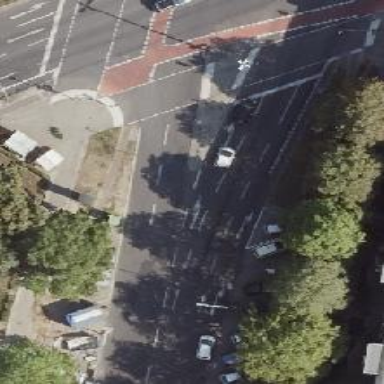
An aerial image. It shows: Secondary road with asphalt surface. There is cycle track on the right side.